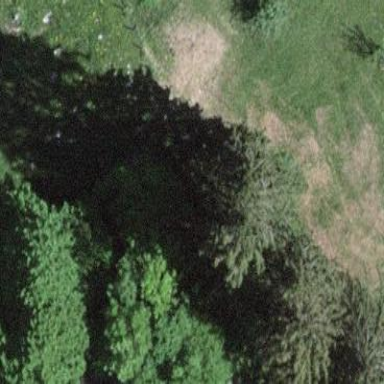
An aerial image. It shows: Forest with mixture of leaf types and cycles.